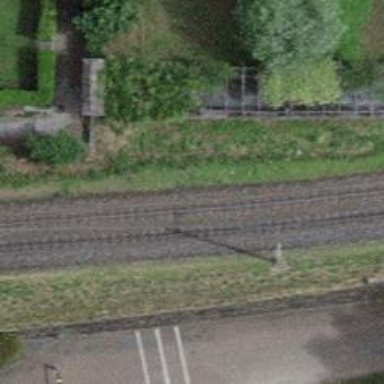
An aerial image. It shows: Single-track railway with electrified contact lines.